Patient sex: F
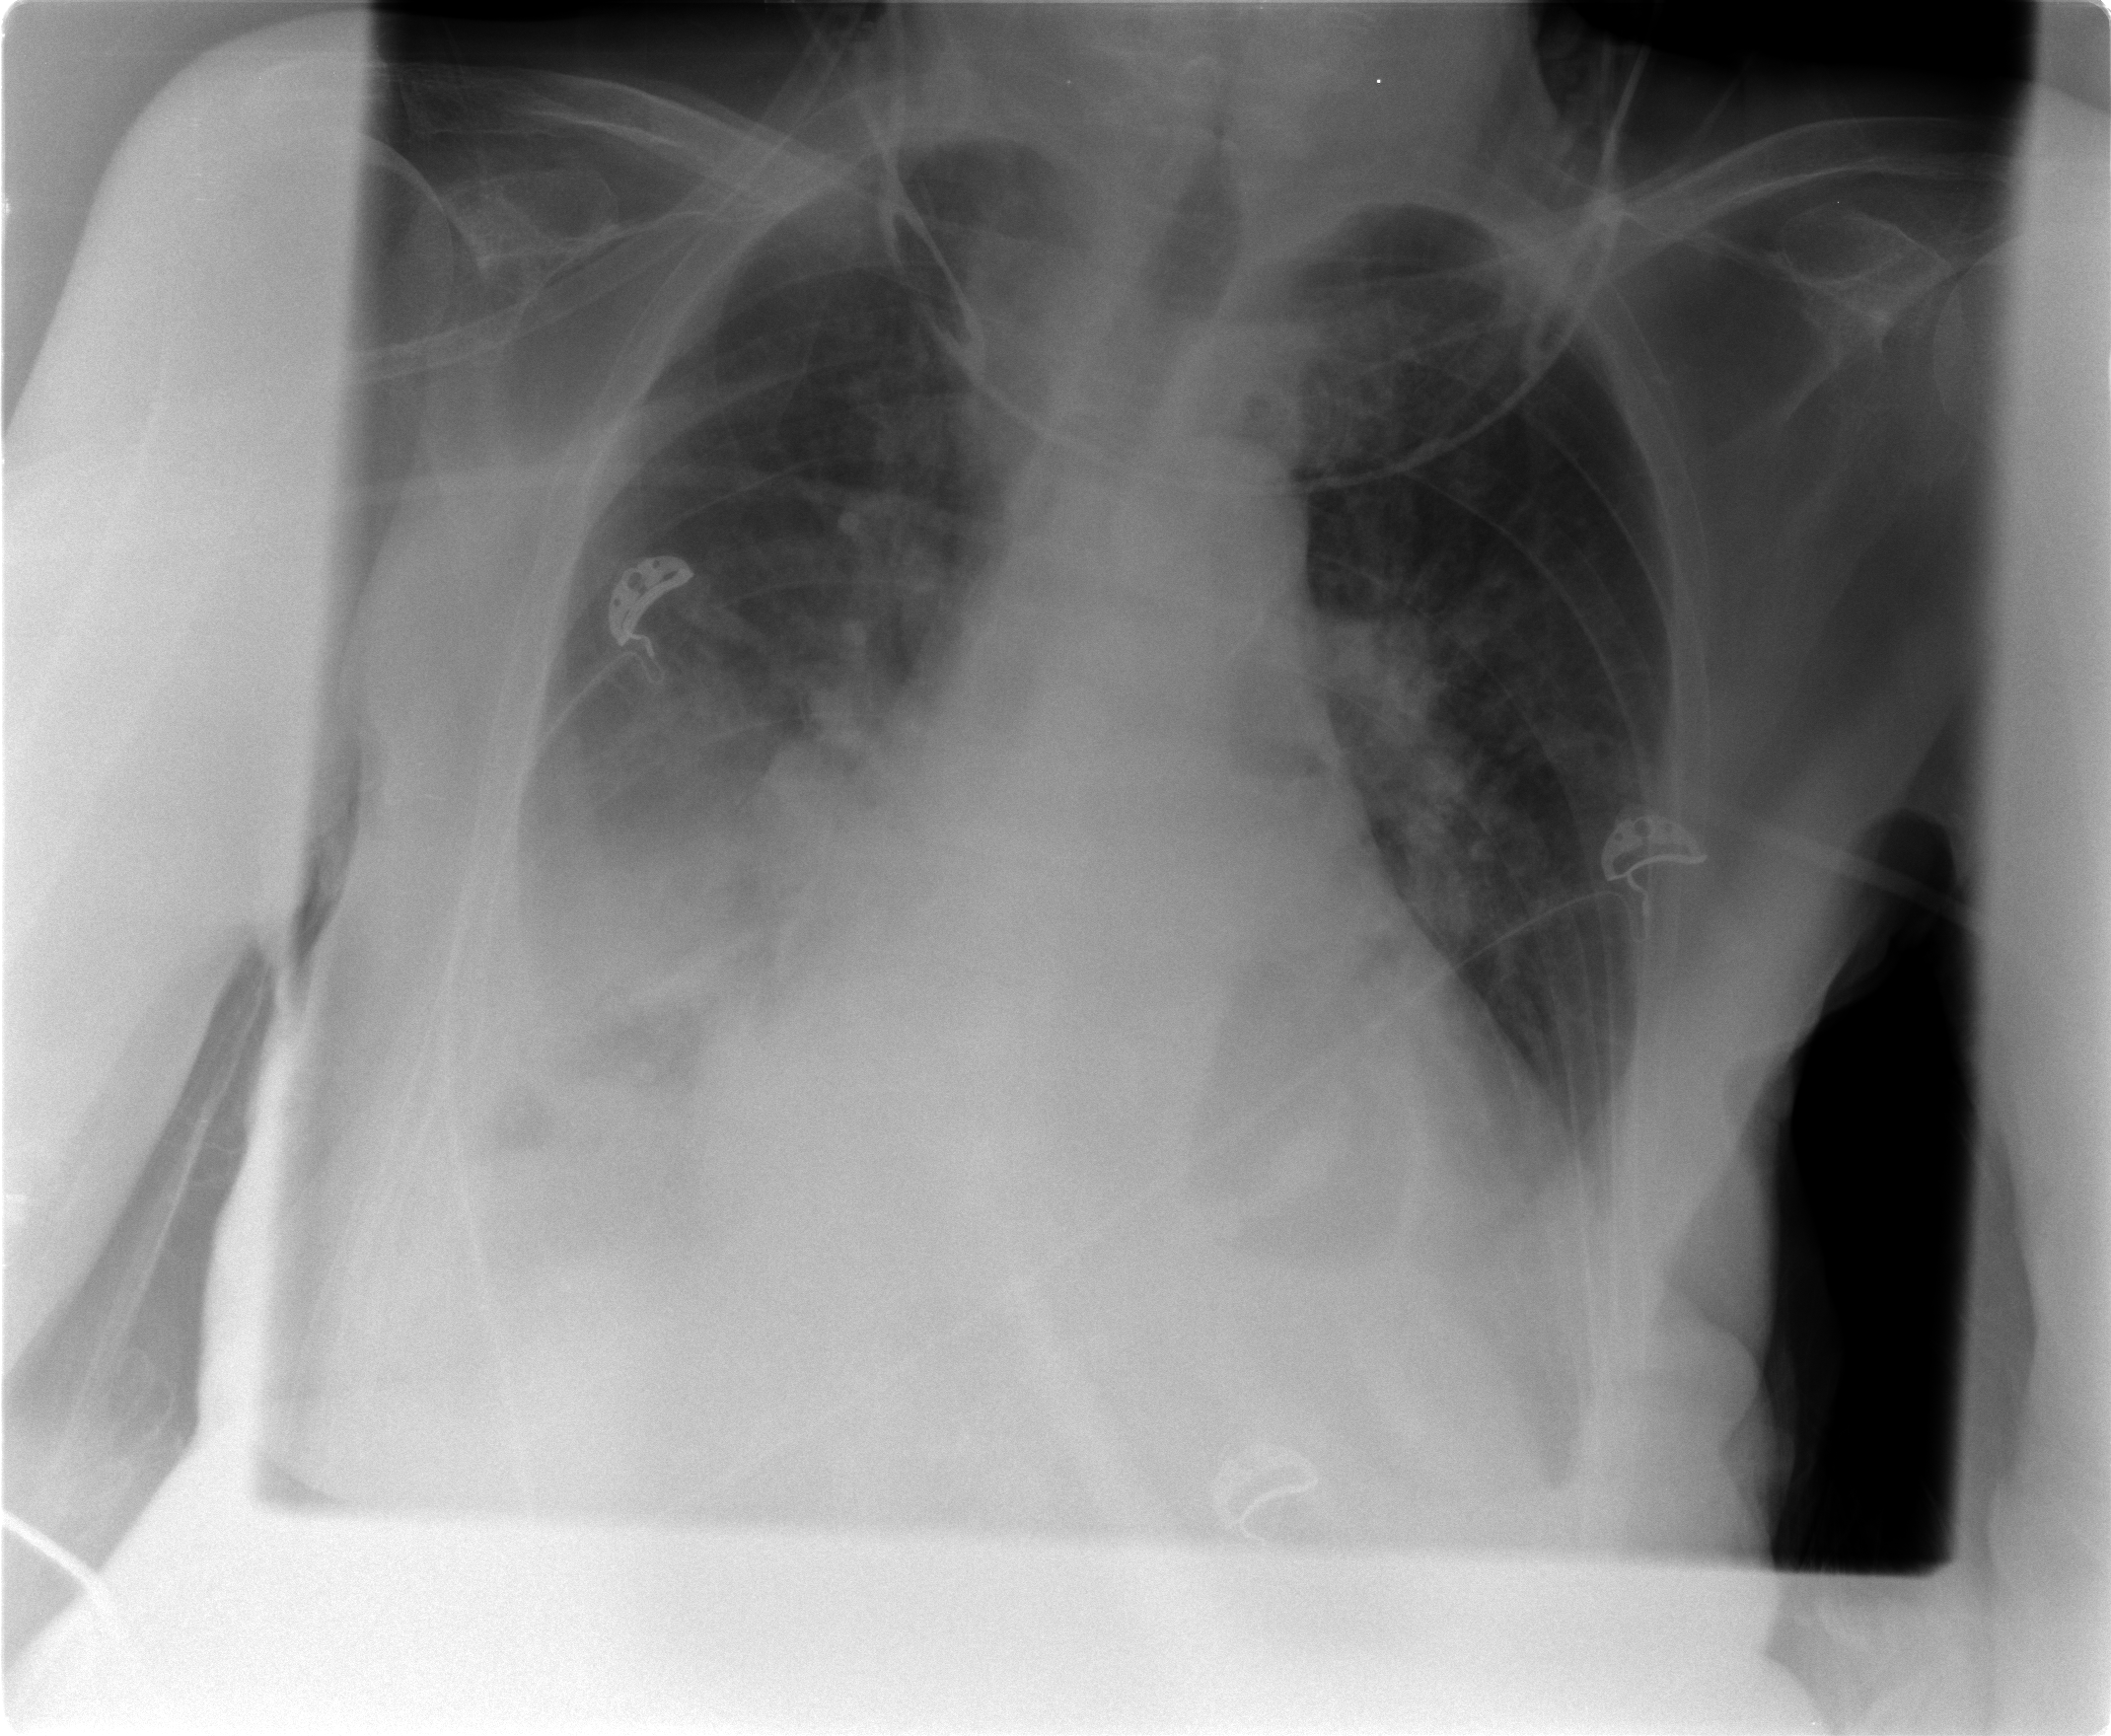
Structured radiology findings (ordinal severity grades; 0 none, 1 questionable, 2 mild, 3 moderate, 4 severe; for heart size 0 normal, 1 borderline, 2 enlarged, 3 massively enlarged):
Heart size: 2
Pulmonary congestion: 2
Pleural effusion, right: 2
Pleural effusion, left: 0
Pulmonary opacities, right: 0
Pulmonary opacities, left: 0
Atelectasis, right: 2
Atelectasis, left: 0